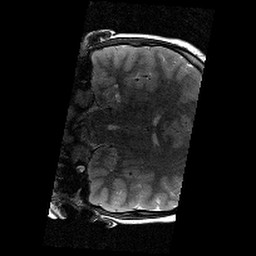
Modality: T2w
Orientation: coronal
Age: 10
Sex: male
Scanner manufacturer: siemens
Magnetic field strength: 3 T
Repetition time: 9.23 s
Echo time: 0.067 s